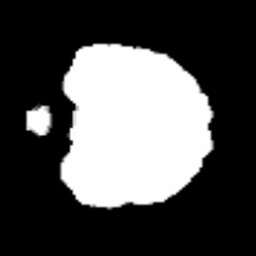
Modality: FA
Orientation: coronal
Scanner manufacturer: siemens
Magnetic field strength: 3 T
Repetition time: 3.6 s
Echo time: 0.092 s